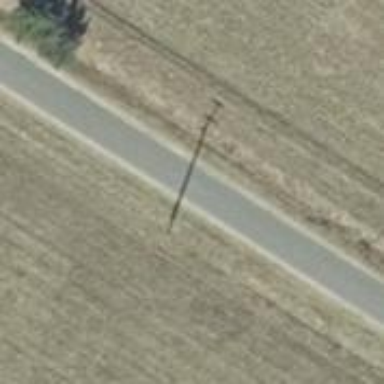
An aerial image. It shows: Power pole.